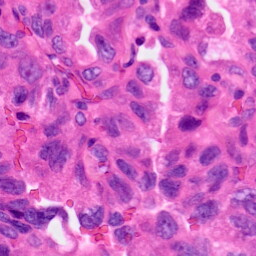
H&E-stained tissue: Lung